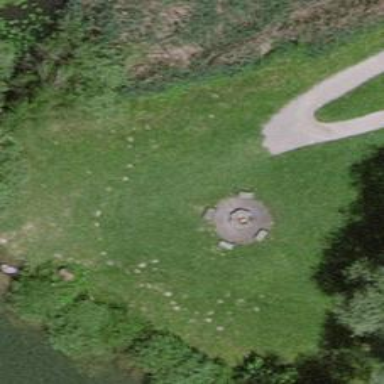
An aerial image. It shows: Picnic site for tourists.